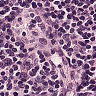
Metastatic tissue present: no